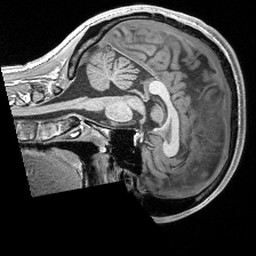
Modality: T1w
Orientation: sagittal
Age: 20
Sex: male
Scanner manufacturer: siemens
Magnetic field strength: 3 T
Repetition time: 2.4 s
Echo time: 0.00191 s